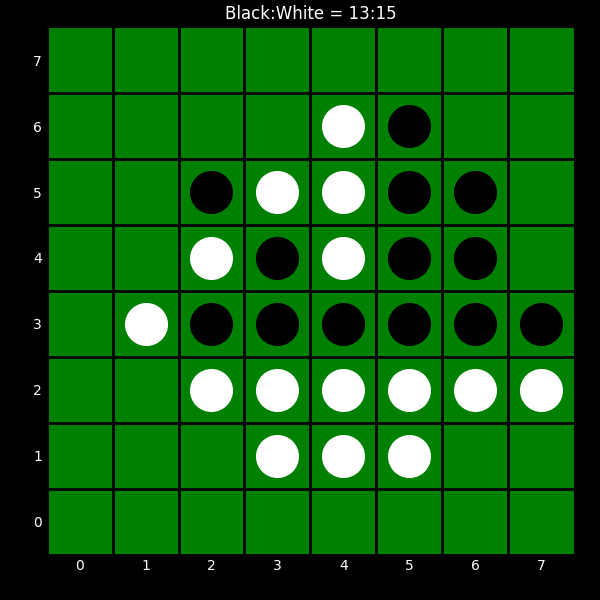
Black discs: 13
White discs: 15